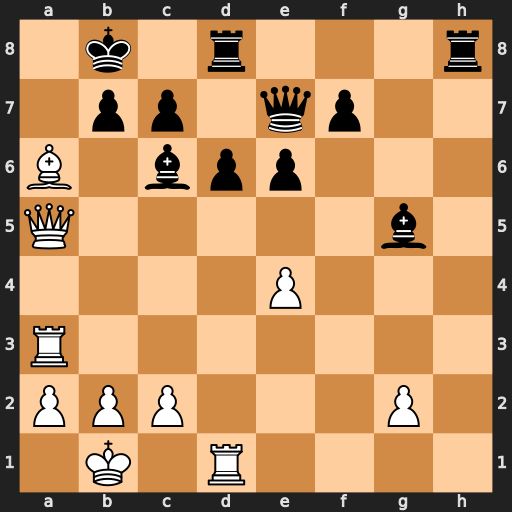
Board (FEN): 1k1r3r/1pp1qp2/B1bpp3/Q5b1/4P3/R7/PPP3P1/1K1R4
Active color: w
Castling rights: -
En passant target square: -
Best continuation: Bb5 Kc8 Qa8+ Kd7 Qxb7